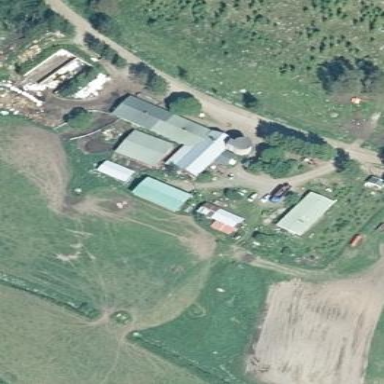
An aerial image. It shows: Farmyard area.